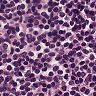
Metastatic tissue present: no